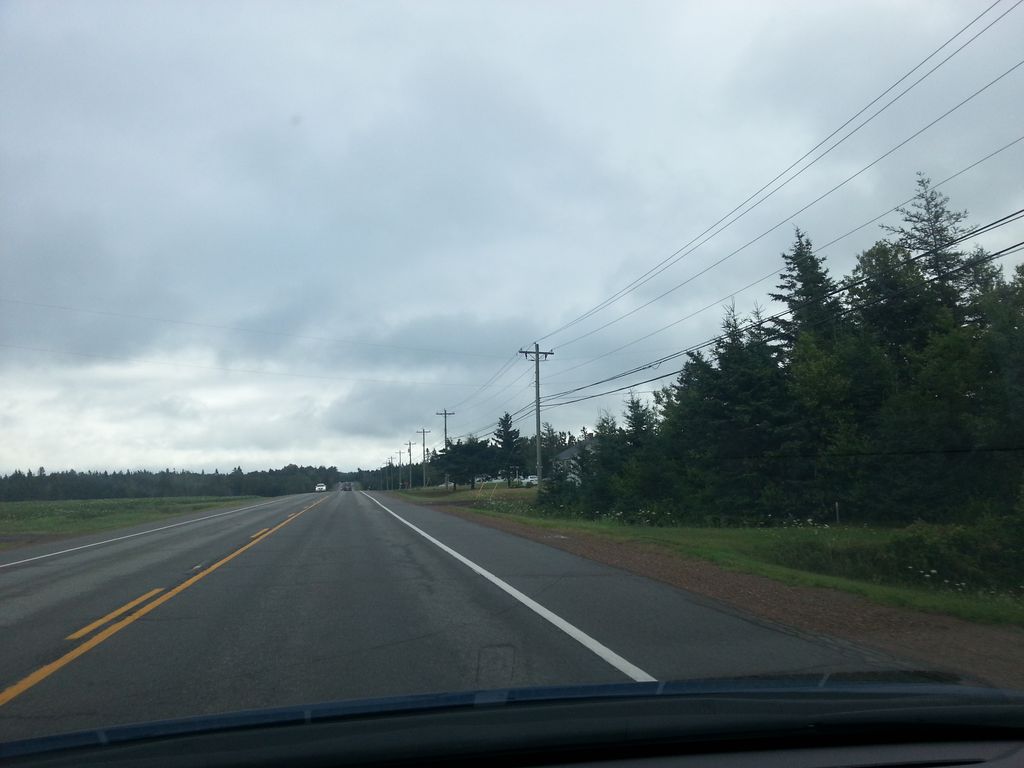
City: charlottetown